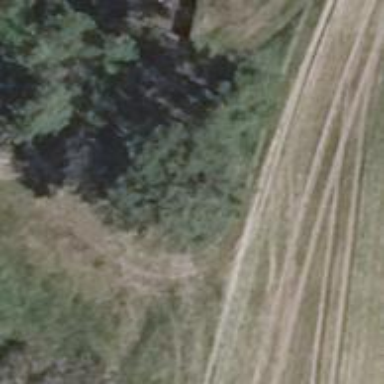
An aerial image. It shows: Hunting stand.